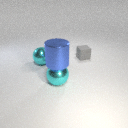
small gray rubber cube behind large cyan metal sphere